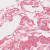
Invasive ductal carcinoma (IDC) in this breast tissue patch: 0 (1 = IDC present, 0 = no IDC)